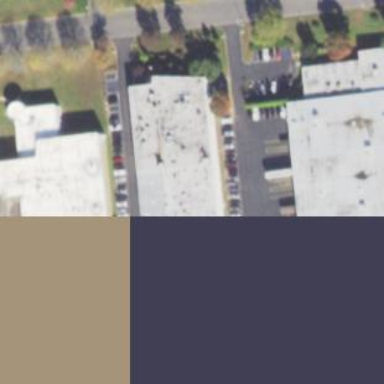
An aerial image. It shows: Commercial building.